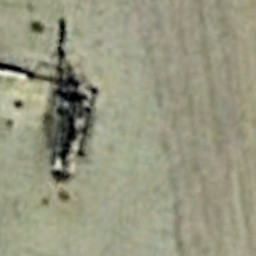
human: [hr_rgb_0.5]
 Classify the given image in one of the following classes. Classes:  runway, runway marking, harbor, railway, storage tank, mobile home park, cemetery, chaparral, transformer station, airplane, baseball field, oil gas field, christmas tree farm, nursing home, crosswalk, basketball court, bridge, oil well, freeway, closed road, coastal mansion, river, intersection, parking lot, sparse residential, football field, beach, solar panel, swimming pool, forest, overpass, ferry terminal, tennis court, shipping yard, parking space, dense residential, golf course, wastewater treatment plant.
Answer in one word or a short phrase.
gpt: oil well